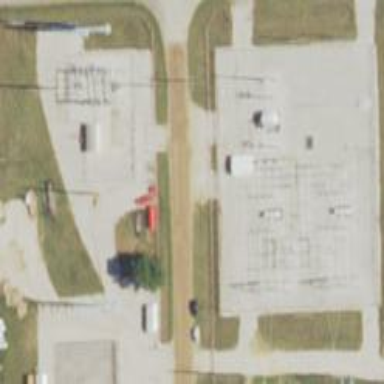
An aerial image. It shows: Power substation surrounded by fence.